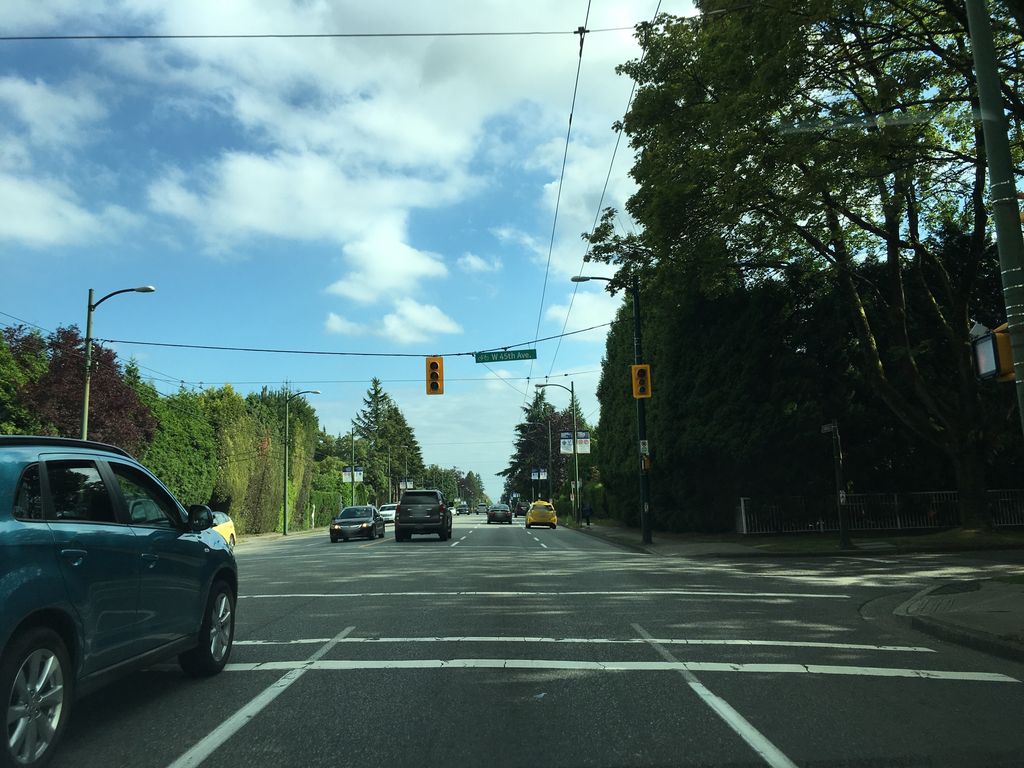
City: vancouver